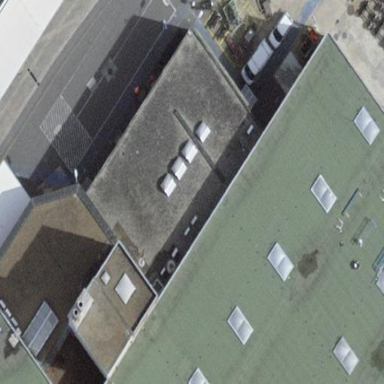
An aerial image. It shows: Industrial building.